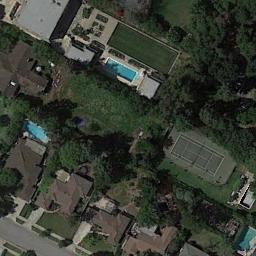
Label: tennis_court